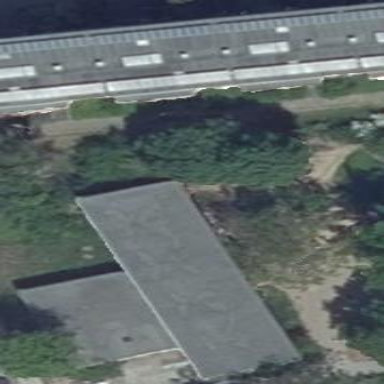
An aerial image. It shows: Kindergarten building.